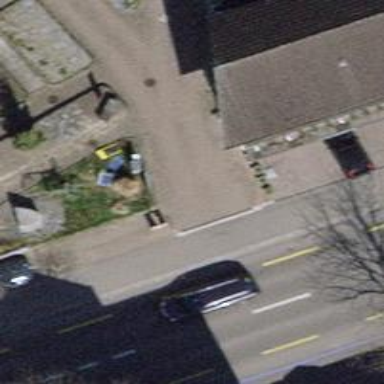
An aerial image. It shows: Sidewalk along the footway.